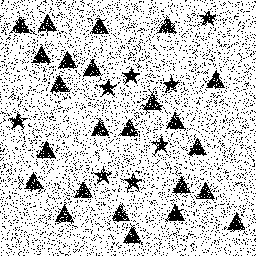
Squares: 0
Triangles: 24
Stars: 8
Total shapes: 32